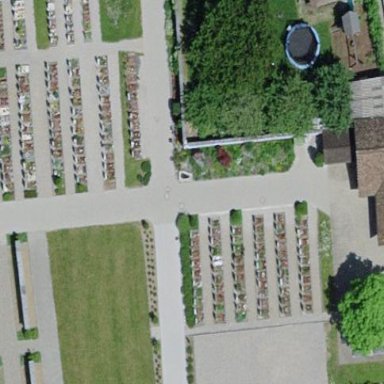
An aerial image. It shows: Cemetery.